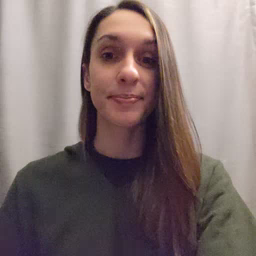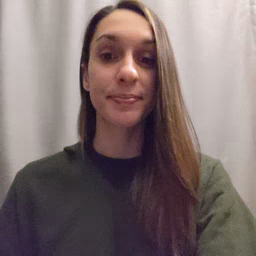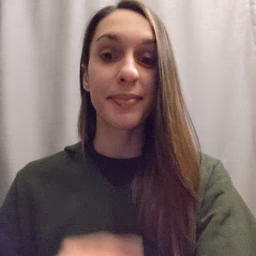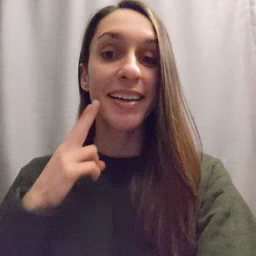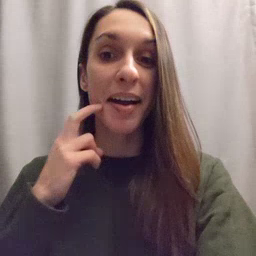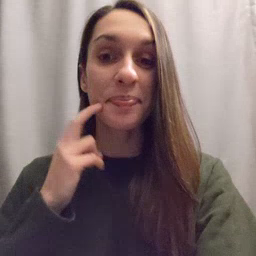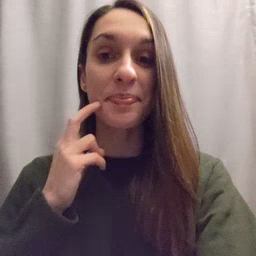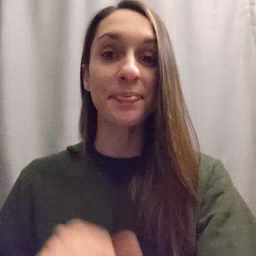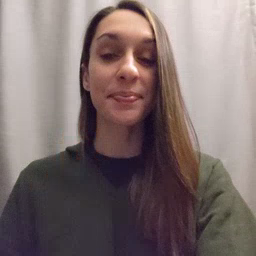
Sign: gum